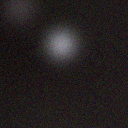
Screen state: off